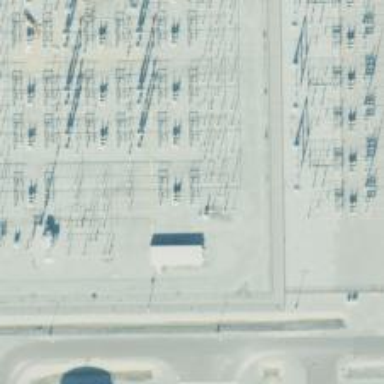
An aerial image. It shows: Switch used for power control.